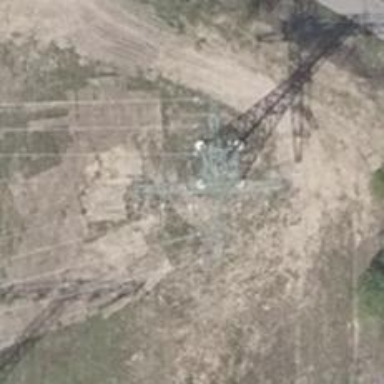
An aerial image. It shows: Power line is depicted.